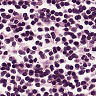
Metastatic tissue present: no